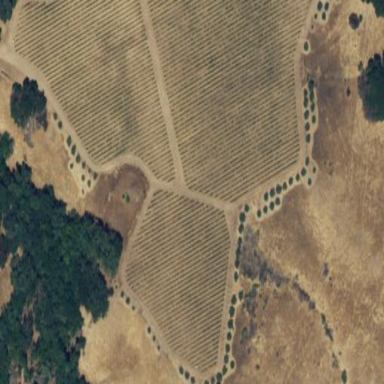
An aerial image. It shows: Vineyard growing wine grapes.